Question: Current score?
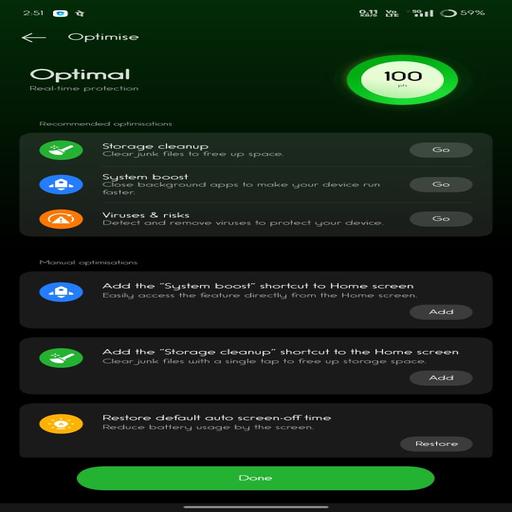
Answer: 100